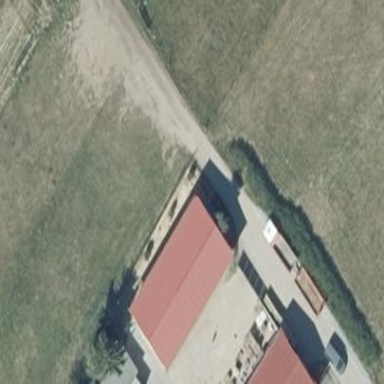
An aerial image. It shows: Gabled building with roof oriented along its structure.